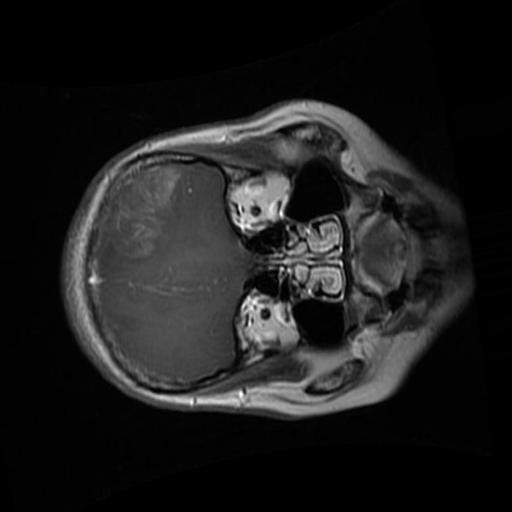
Label: brain_glioma